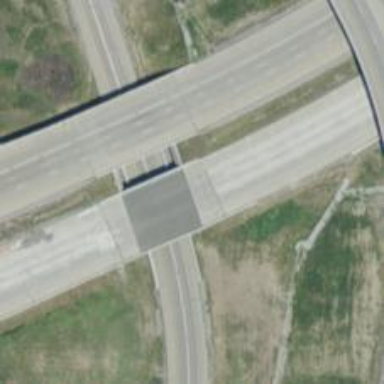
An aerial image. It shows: Bridge over motorway.